Aerial crown-view tile of a tropical tree (Barro Colorado Island, Panama), acquired 20250217:
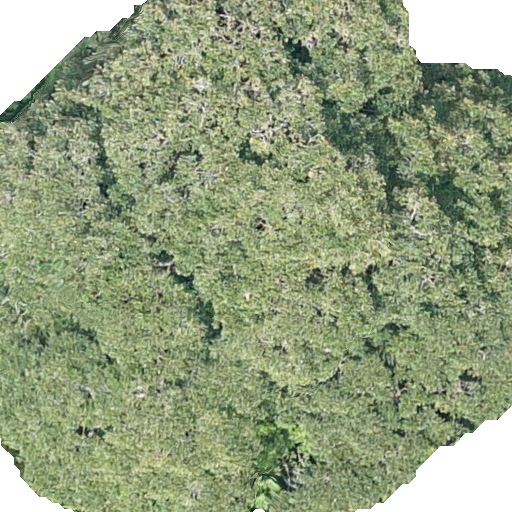
Species: Dipteryx oleifera
GBIF accepted scientific name: Dipteryx oleifera
Crown area: 397.617 m²